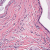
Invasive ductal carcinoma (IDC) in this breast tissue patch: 1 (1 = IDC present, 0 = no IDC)